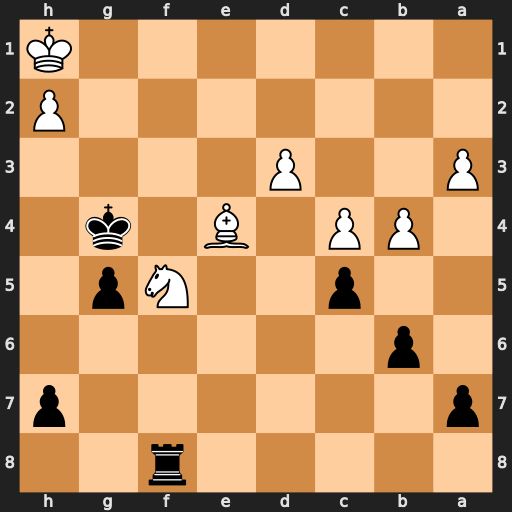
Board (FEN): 5r2/p6p/1p6/2p2Np1/1PP1B1k1/P2P4/7P/7K
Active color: b
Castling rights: -
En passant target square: -
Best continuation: Rxf5 h3+ Kf4